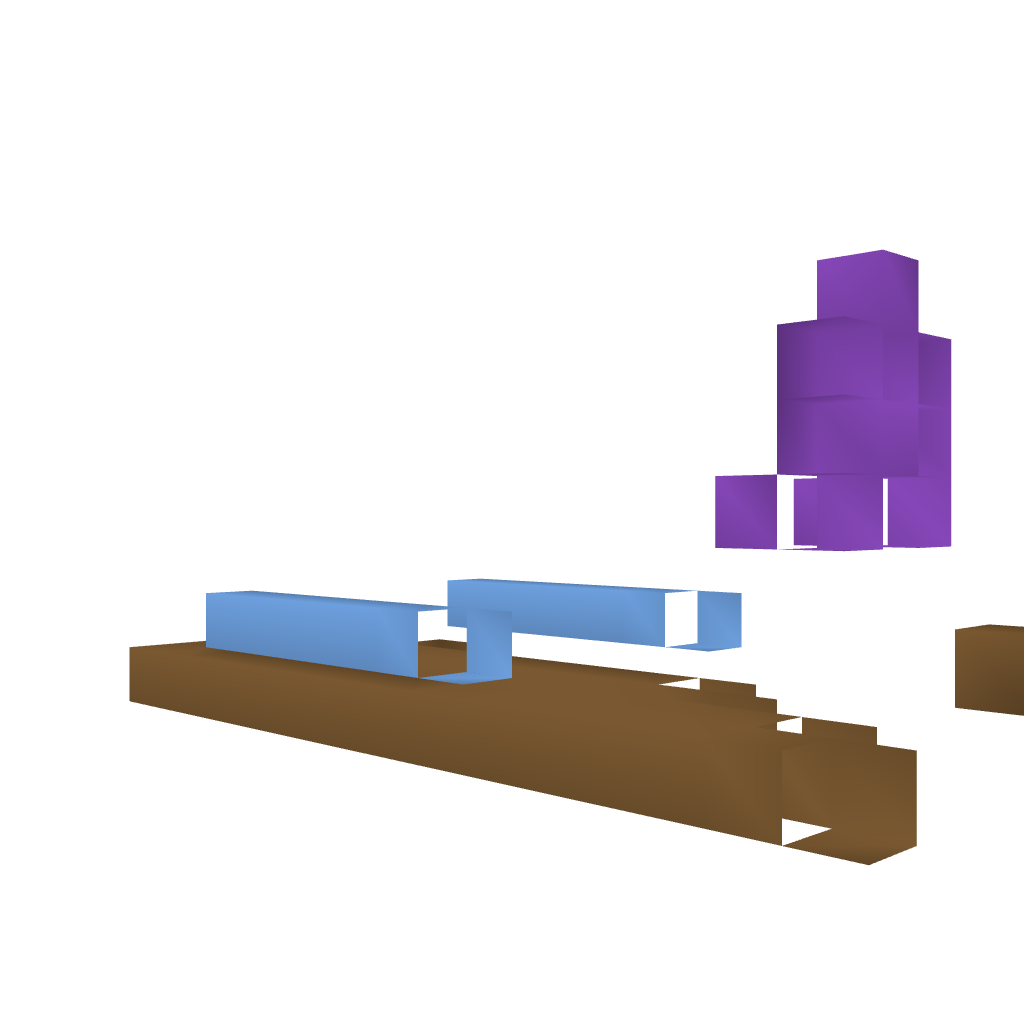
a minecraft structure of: Throne with secret passage bad low quality